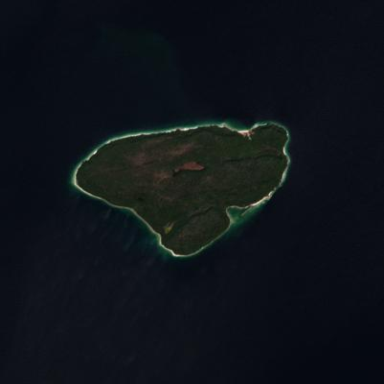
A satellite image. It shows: Image showing island.